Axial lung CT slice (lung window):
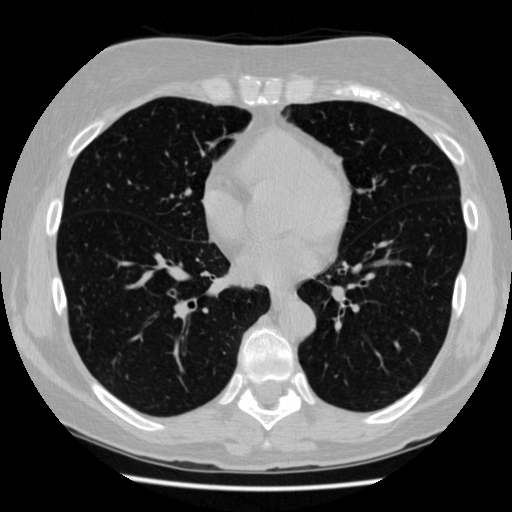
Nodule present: no